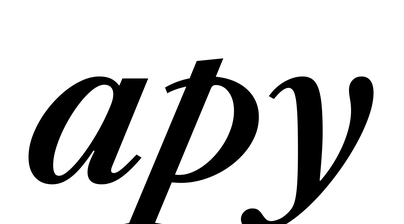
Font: LibreCaslonText-Italic_SemiBold_Italic